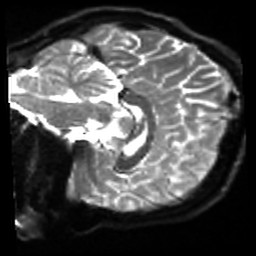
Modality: sbref
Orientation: sagittal
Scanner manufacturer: siemens
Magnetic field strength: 3 T
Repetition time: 4 s
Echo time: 0.0594 s